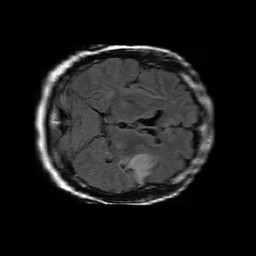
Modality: FLAIR
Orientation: axial
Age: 55
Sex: female
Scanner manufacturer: philips
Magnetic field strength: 1.5 T
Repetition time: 6 s
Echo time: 0.12 s